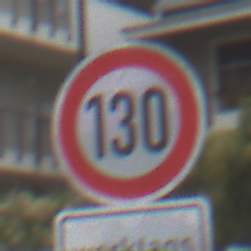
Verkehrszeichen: Geschwindigkeit130
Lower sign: ZeitangabenMitBeschraenkungAufWochentage1
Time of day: Midday
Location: Outdoor (Urban)
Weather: Overcast
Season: NotSpecified
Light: Natural